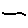
Label: line